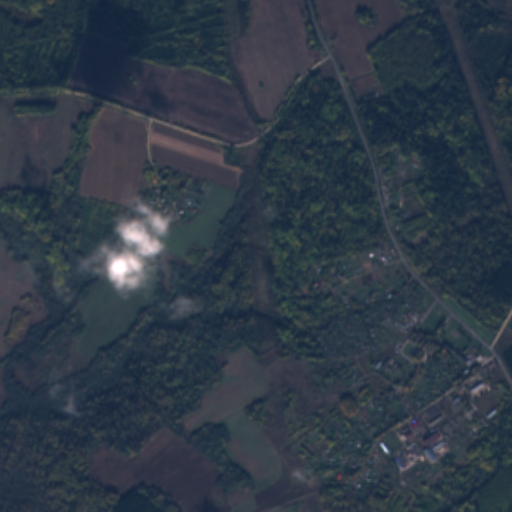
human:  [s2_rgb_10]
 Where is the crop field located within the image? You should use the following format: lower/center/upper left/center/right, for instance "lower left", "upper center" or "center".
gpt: The crop field is located in the upper center of the image.
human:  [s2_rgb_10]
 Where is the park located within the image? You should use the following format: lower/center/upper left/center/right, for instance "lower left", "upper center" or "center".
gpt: The park is located in the lower right of the image.
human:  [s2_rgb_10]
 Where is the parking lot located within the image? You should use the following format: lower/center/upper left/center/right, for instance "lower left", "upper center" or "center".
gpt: The parking lot is located in the lower right of the image.
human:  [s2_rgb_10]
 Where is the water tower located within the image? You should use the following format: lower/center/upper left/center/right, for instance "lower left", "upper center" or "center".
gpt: The water tower is located in the lower right of the image.
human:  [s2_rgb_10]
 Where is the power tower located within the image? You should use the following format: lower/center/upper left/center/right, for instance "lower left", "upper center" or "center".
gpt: There is no power tower in the image.